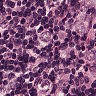
Metastatic tissue present: yes